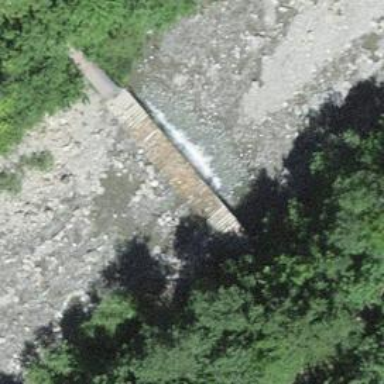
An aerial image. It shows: Weir in waterway.